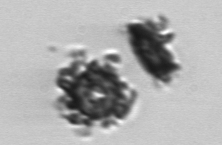
Label: Thalassiosira_TAG_external_detritus